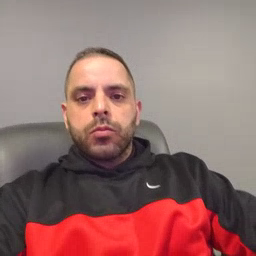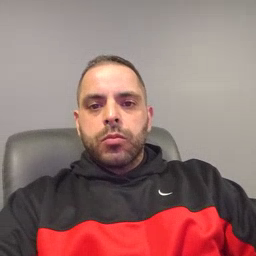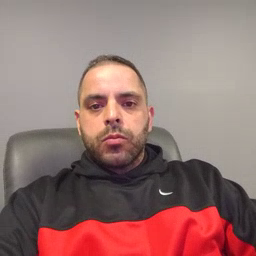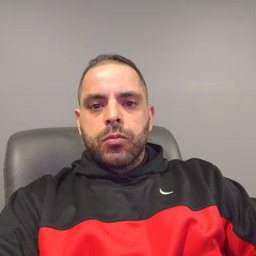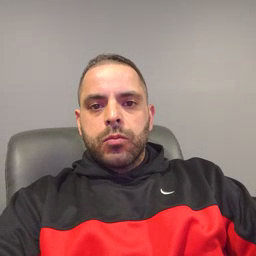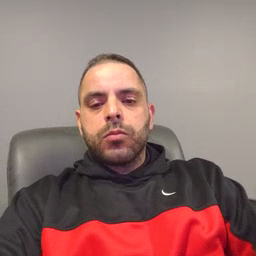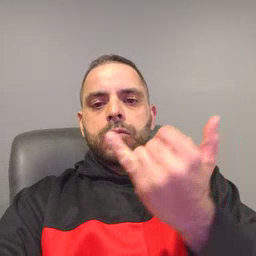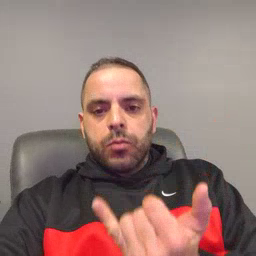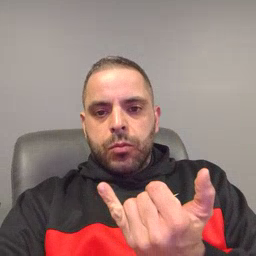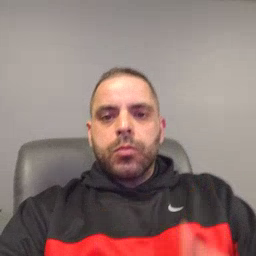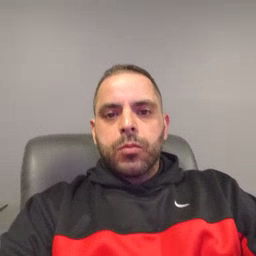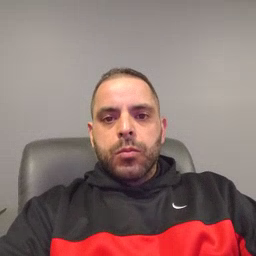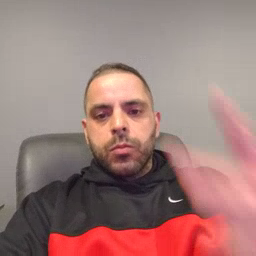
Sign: now